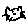
Label: cat